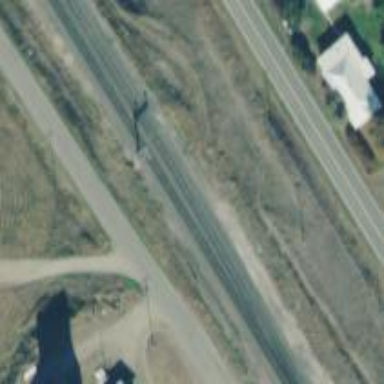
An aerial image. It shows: Railway siding for service.